Field crop: maize
Growth stage: 2
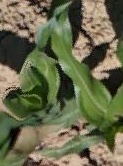
Species: maize